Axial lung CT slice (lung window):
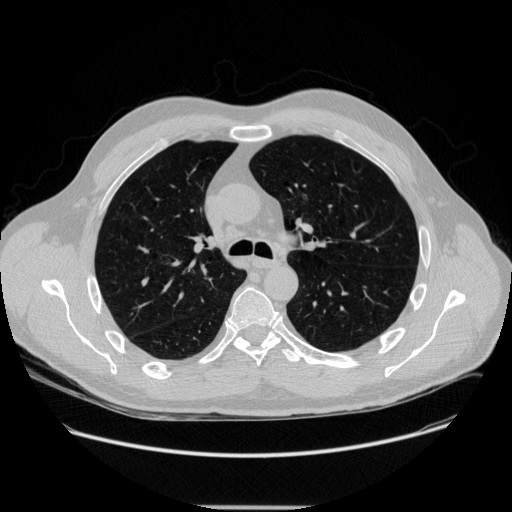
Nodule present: no